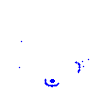
Particle: electron